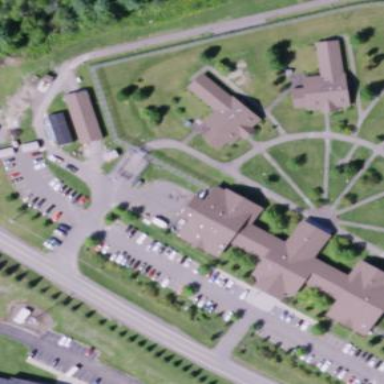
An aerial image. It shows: Prison building.